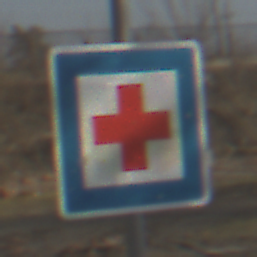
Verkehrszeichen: ErsteHilfe
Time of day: MorningAfternoon
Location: Outdoor (Suburban)
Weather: PartlyCloudy
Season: NotSpecified
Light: Natural